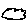
Label: cloud